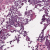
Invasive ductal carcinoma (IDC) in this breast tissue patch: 0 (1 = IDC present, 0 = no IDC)